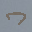
Label: 7